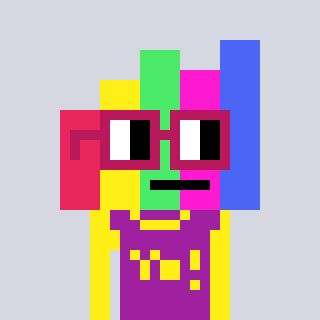
a pixel art character with square dark red glasses, a bar chart-shaped head and a magenta-colored body on a cool background